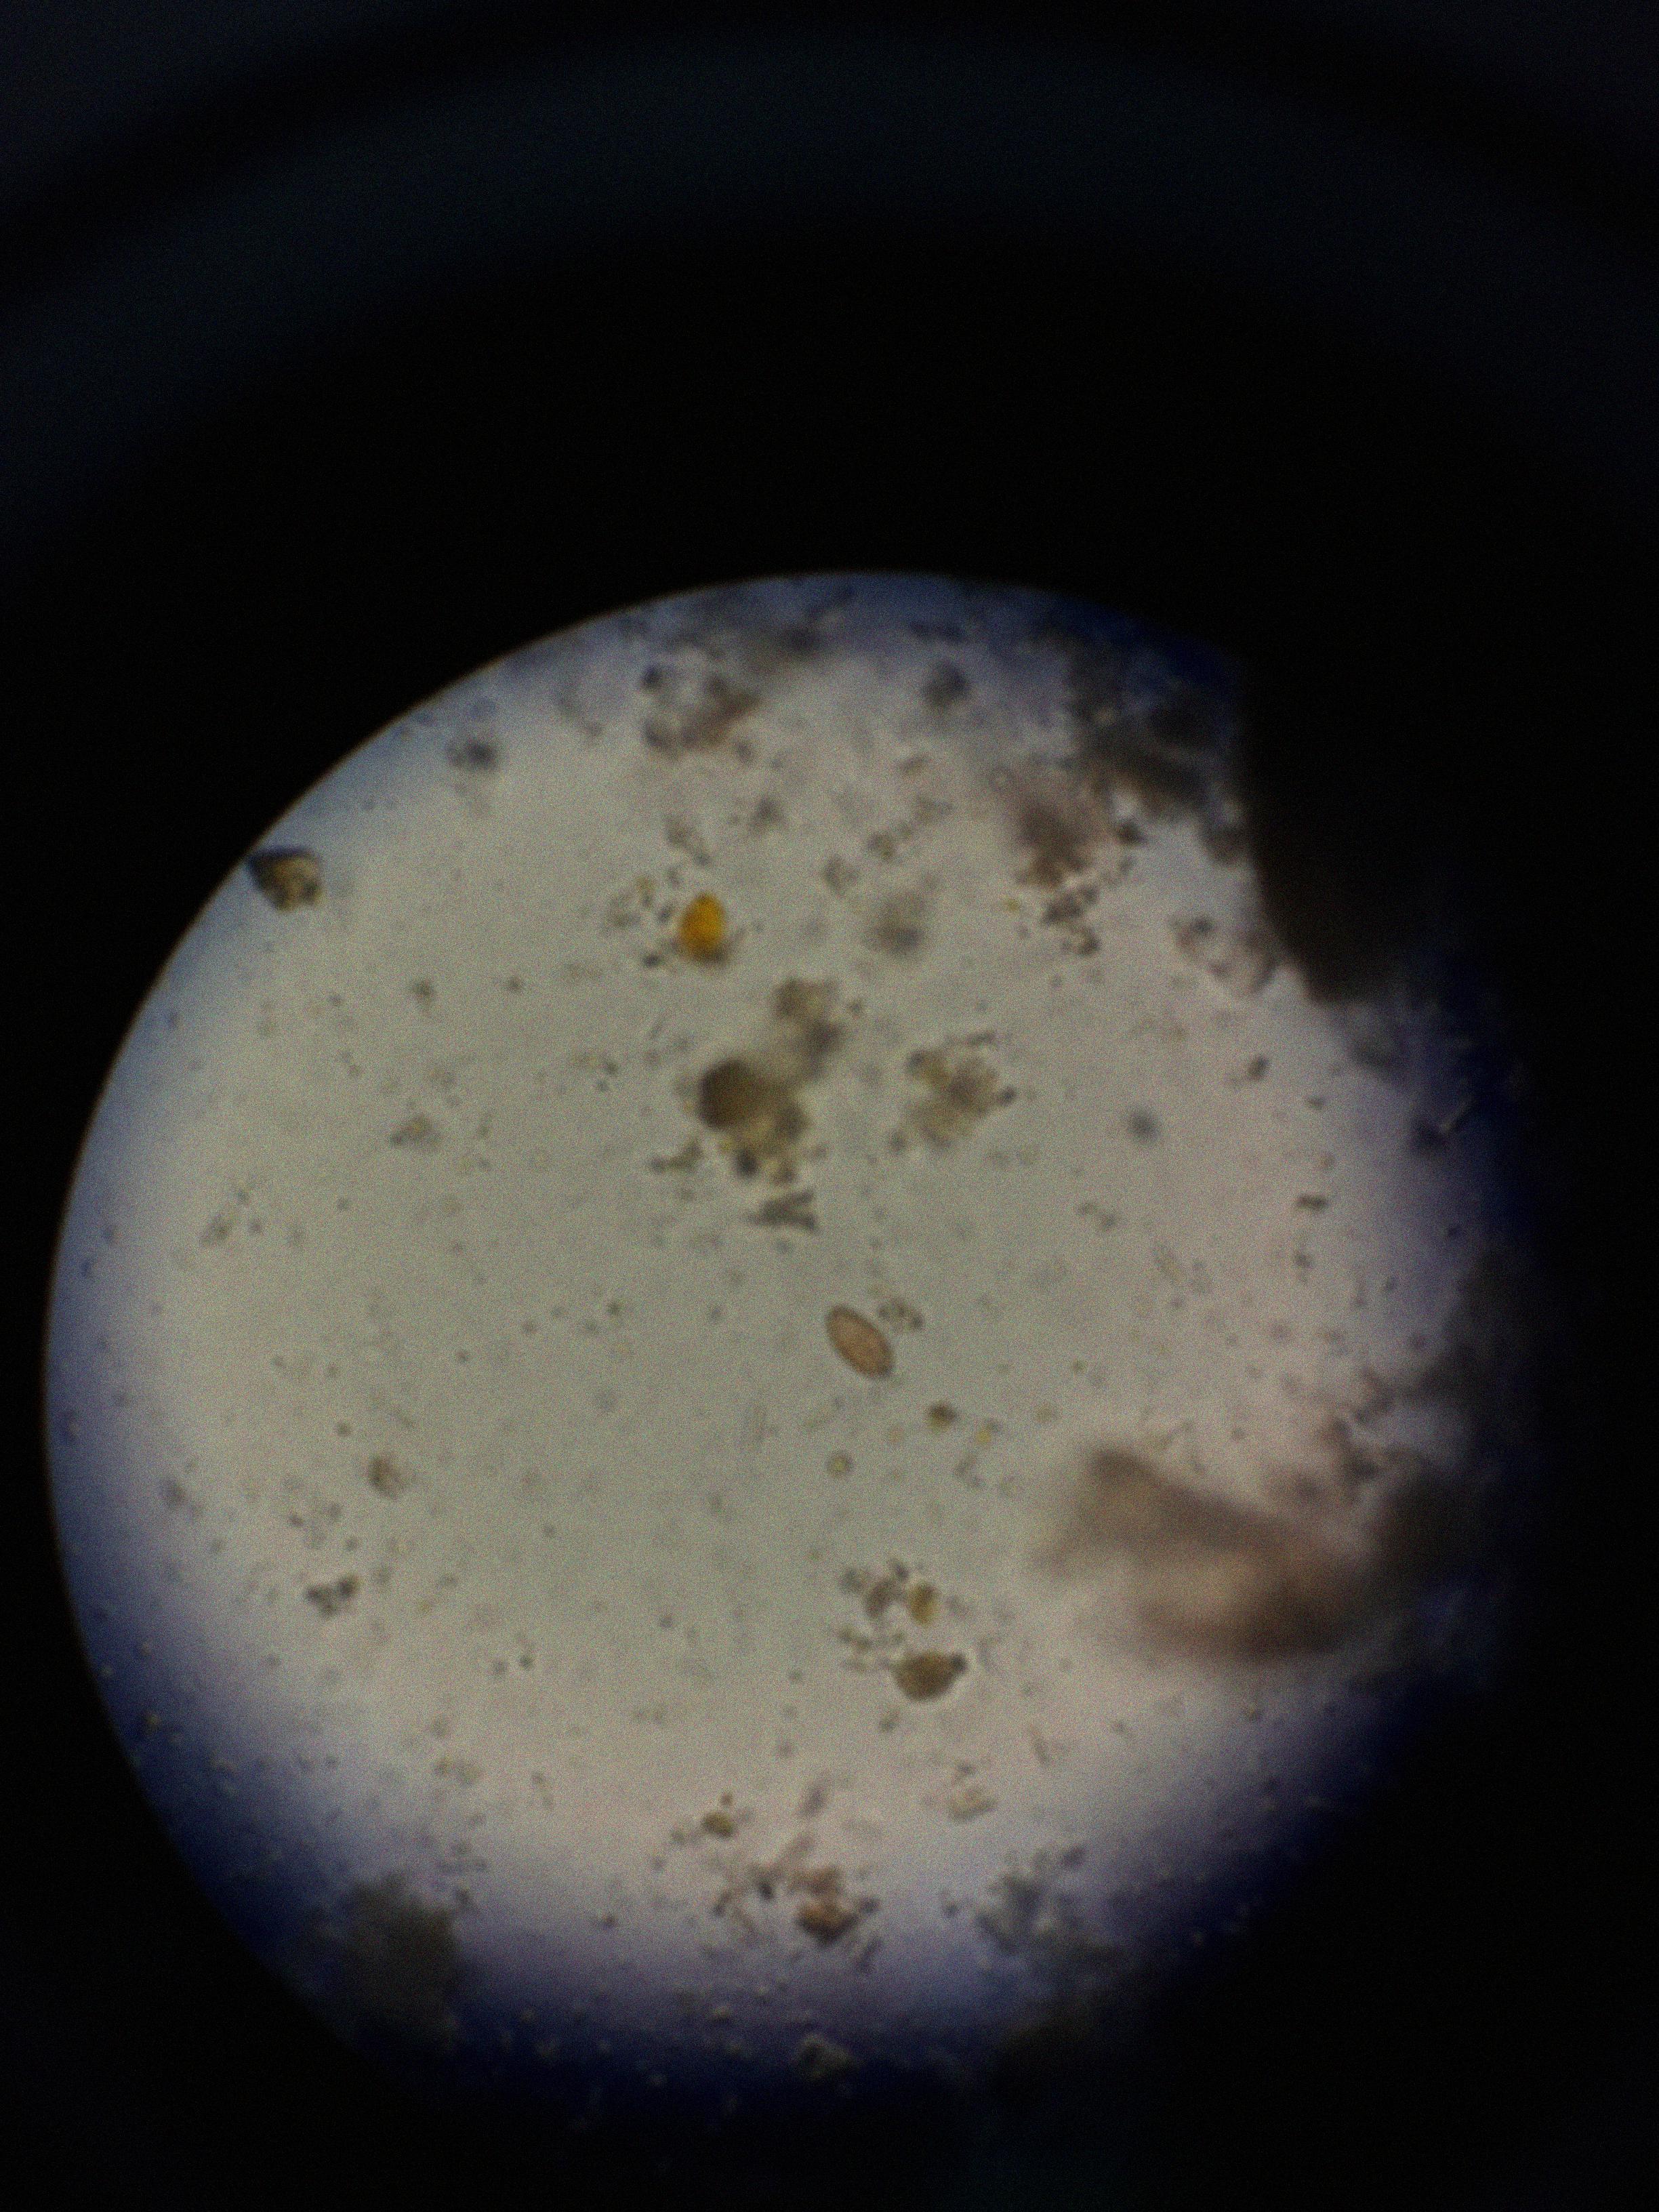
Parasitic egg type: Opisthorchis viverrine